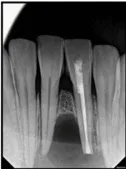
(D) Postoperative radiograph after root canal surgical treatment of the lower left central incisor. . The dental procedure involved isolating the tooth with a rubber dam, followed by canal access, cleaning, and shaping to the entire working length. Subsequently, a hydraulic condensation technique was used to obturate the canal using a bio-ceramic sealer (Endosequence BC Sealer)(Figure 3A). The tooth was scheduled for apicoectomy and surgical excision of the lesion (Figure 3B). During the second scheduled visit, microsurgical root canal treatment was performed using ProRoot MTA. The lesion was enucleated and subsequently sent for histopathological examination, which revealed a periapical granuloma.
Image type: radiology (x_ray)